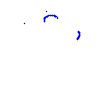
Particle: proton